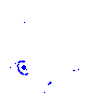
Particle: electron